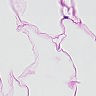
Metastatic tissue present: no